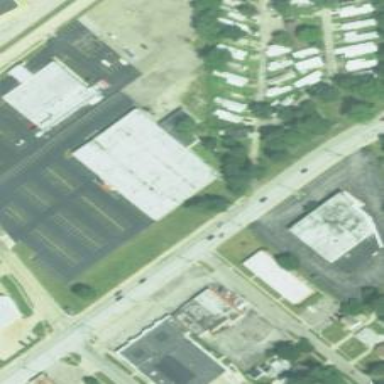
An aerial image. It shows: Building with bowling alley inside.